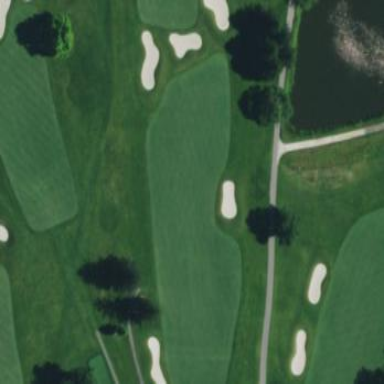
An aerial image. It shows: Golf fairway surrounded by grass.